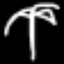
Label: palm tree